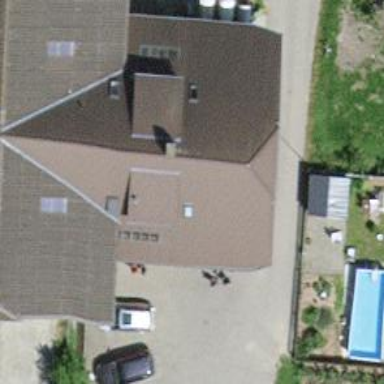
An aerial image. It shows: Farm shop.